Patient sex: M
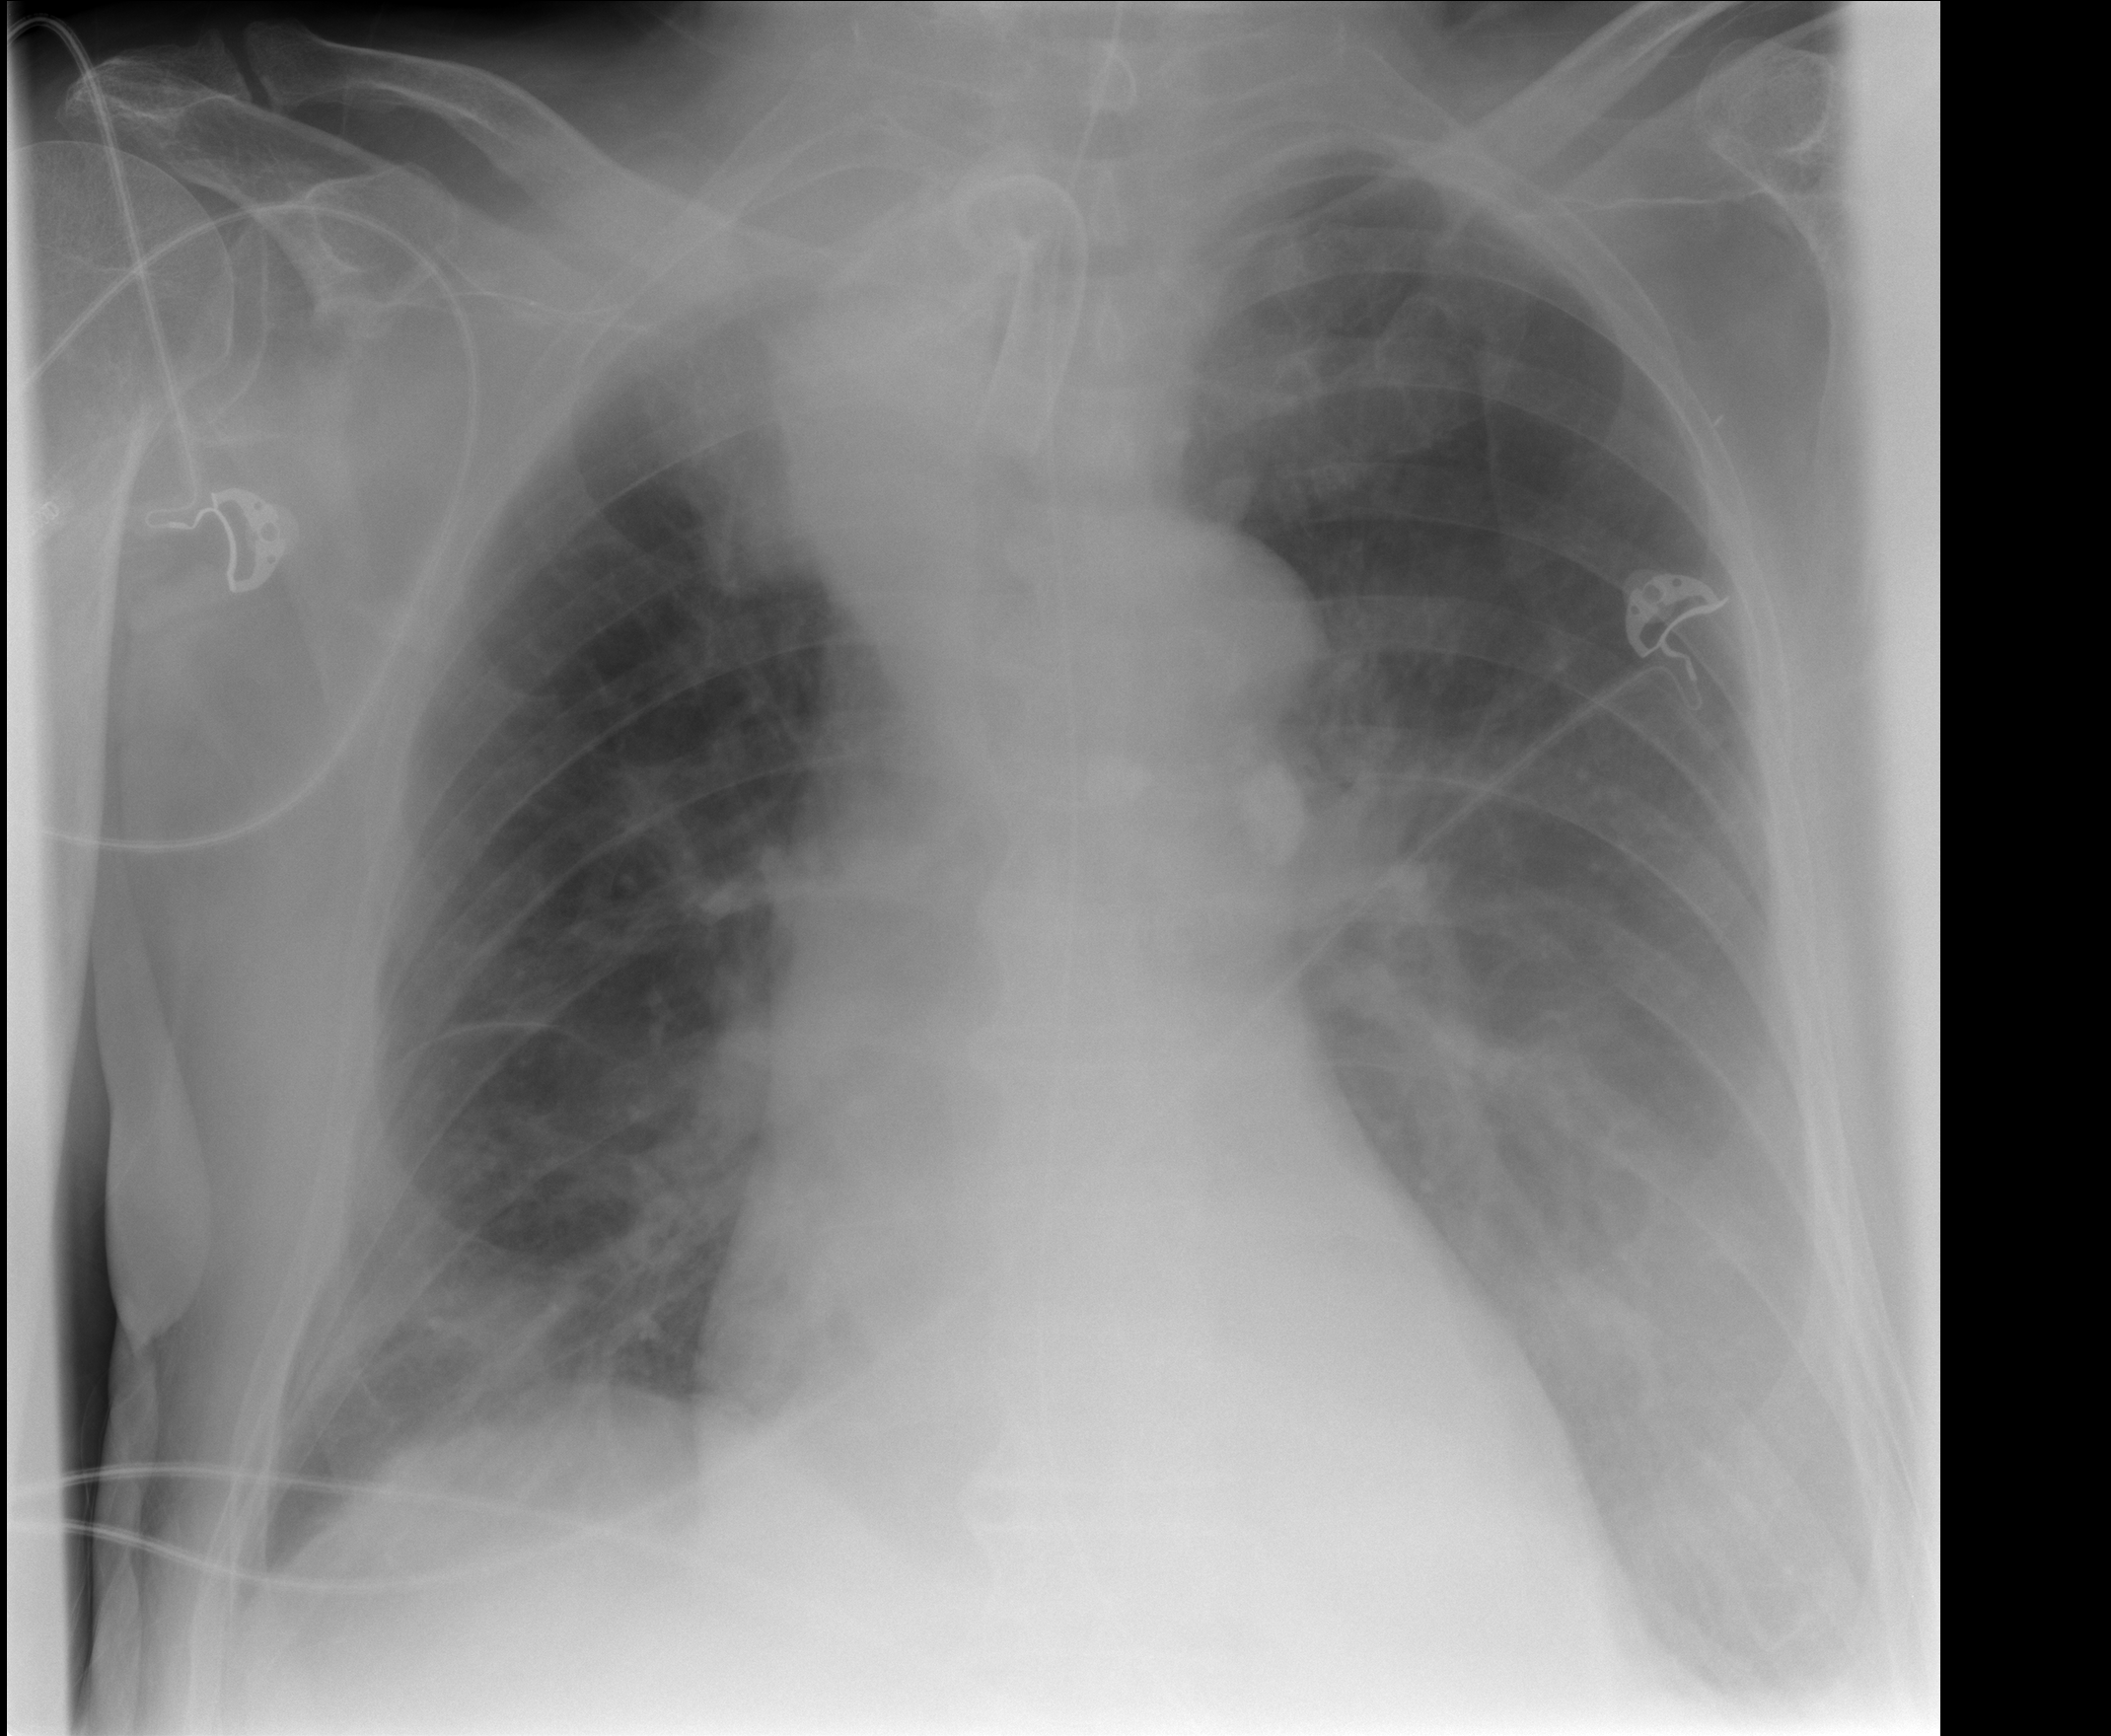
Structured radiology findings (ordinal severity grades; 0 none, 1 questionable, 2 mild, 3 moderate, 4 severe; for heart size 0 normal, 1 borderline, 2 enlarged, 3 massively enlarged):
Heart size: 0
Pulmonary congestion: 2
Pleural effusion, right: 1
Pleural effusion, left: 2
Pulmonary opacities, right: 0
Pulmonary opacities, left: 0
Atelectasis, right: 2
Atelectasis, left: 2